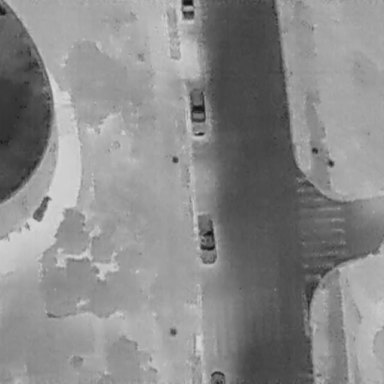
There are three Cars in the infrared image.